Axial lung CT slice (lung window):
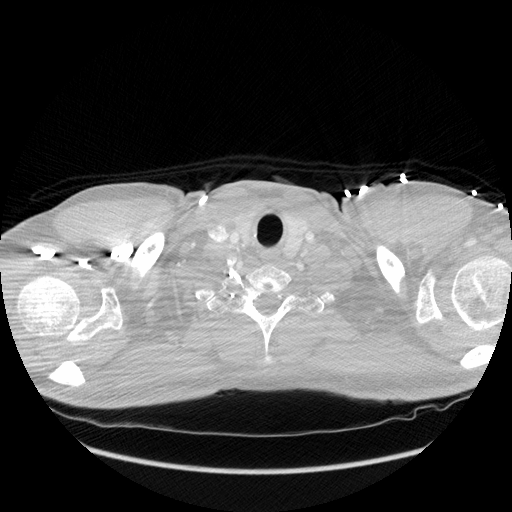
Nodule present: no